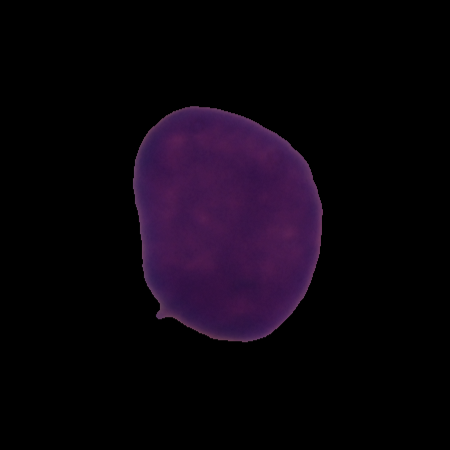
Label: healthy